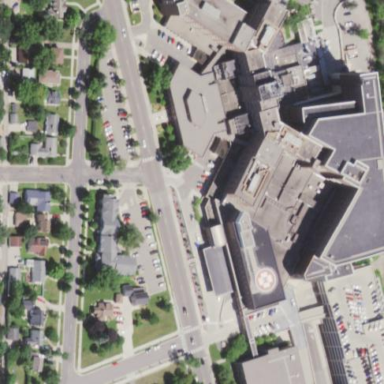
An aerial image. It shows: Hospital building.